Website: bh-photo
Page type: customer-info-address
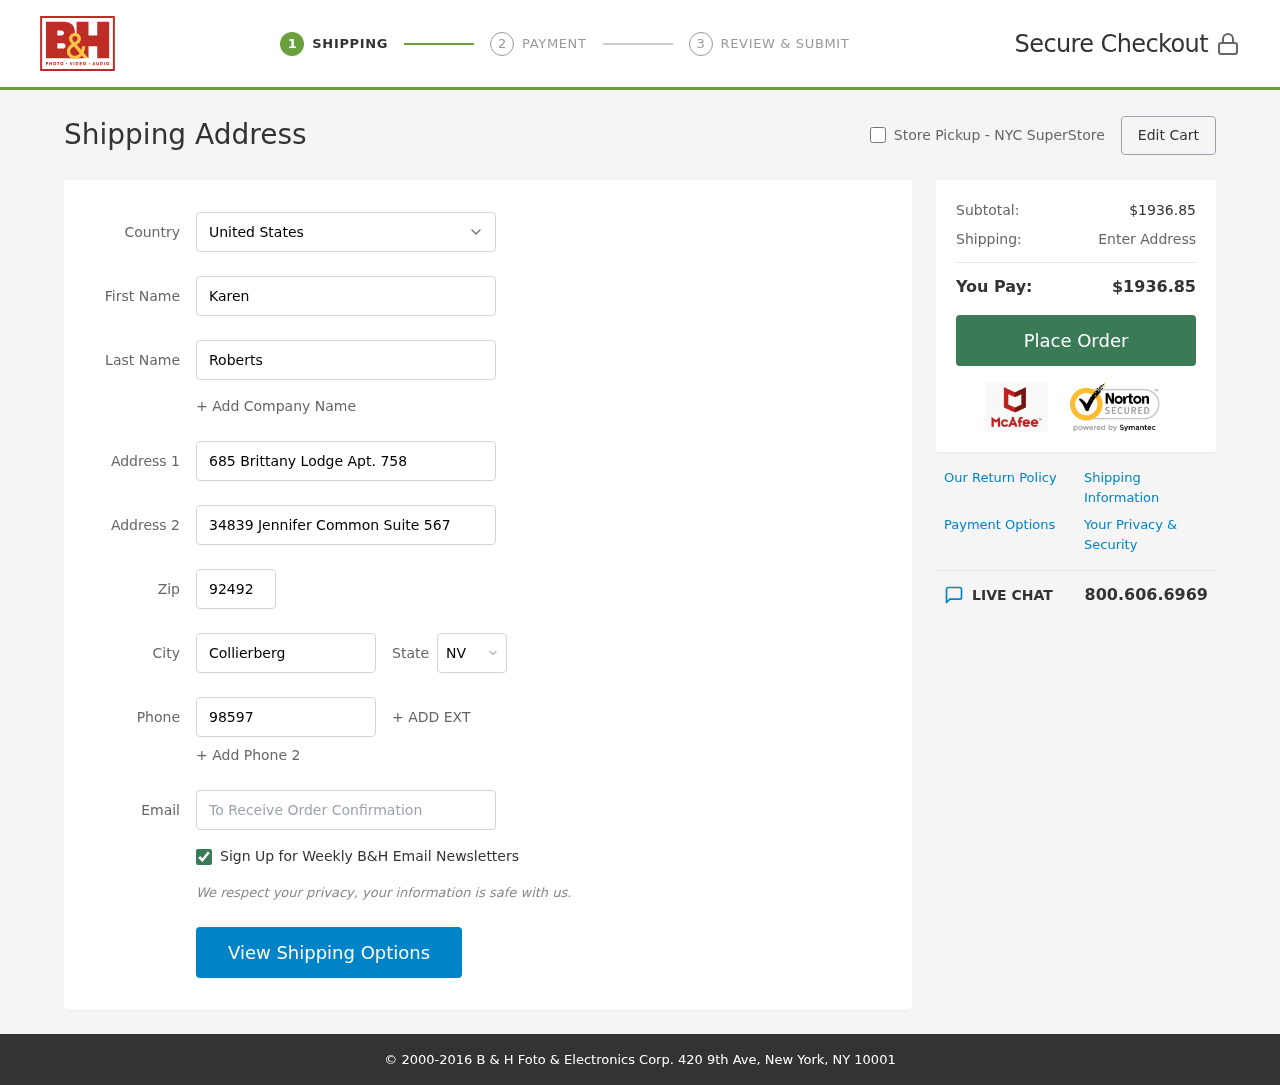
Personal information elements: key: PII_CITY
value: Collierberg
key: PII_COUNTRY
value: United States
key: PII_EMAIL
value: karen.roberts@gmail.com
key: PII_FIRSTNAME
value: Karen
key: PII_LASTNAME
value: Roberts
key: PII_PHONE
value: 9859730239
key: PII_POSTCODE
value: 92492
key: PII_STATE_ABBR
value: NV
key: PII_STREET
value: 685 Brittany Lodge Apt. 758
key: PII_STREET2
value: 34839 Jennifer Common Suite 567
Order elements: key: ORDER_SUBTOTAL
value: $1936.85
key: ORDER_TOTAL
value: $1936.85